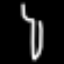
Label: fork